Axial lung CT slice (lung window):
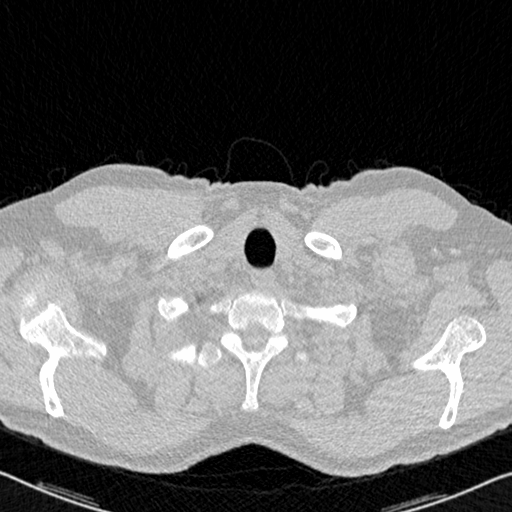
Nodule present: no